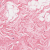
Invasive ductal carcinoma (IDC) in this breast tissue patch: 0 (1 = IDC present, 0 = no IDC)